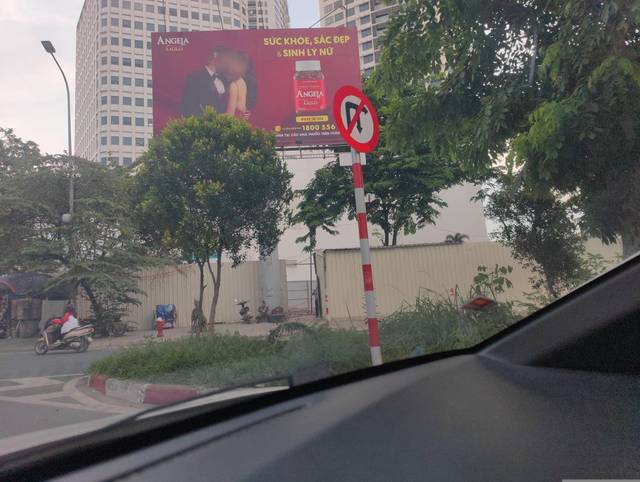
Region: Vietnam
Coordinates: 21.037, 105.781